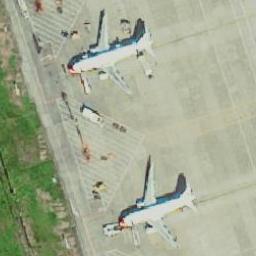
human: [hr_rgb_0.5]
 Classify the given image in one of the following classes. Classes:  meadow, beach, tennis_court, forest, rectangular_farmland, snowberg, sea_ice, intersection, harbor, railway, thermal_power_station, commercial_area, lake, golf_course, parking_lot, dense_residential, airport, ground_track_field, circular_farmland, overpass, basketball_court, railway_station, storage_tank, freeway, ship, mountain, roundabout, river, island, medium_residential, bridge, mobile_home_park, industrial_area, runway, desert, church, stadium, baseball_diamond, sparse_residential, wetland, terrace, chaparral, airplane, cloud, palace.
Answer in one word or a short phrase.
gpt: airplane